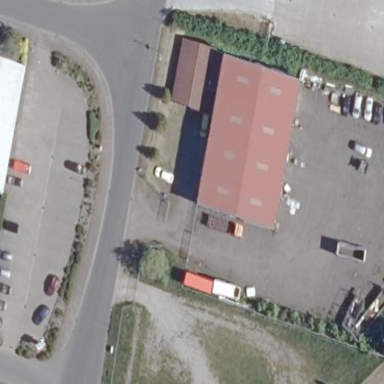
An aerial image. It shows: Commercial building with gabled roof.